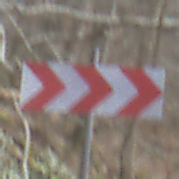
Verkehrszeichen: RichtungstafelnInKurvenGrossLinks
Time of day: MorningAfternoon
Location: Outdoor (Nature)
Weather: PartlyCloudy
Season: NotSpecified
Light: Natural